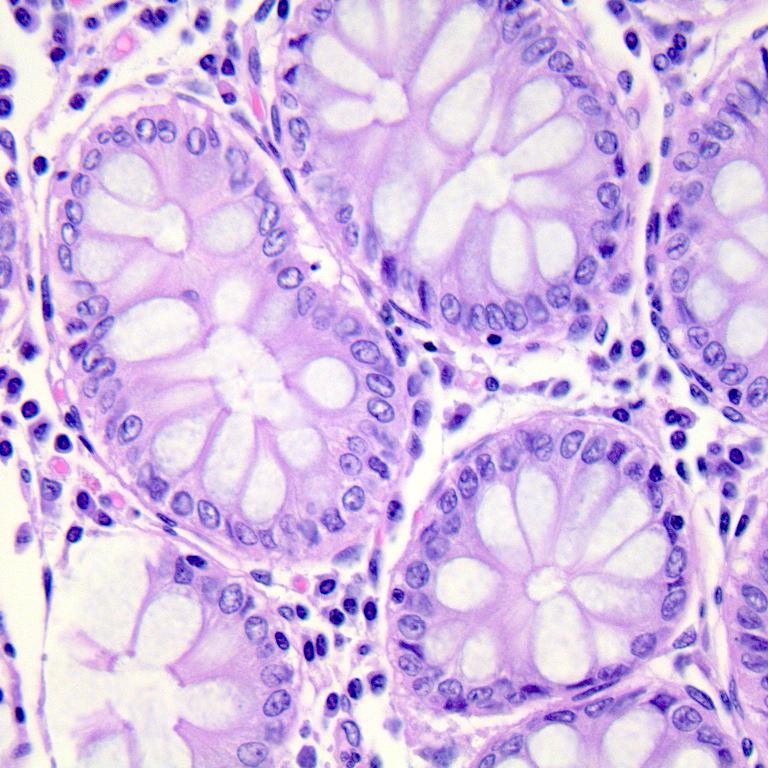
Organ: colon
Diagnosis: benign